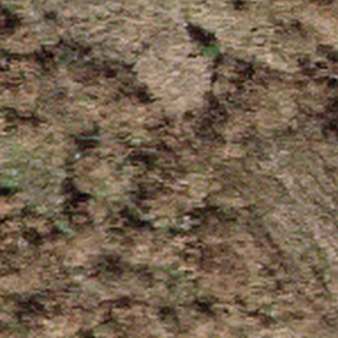
Label: other